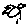
Label: bird